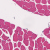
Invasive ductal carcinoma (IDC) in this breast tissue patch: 0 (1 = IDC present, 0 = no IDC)